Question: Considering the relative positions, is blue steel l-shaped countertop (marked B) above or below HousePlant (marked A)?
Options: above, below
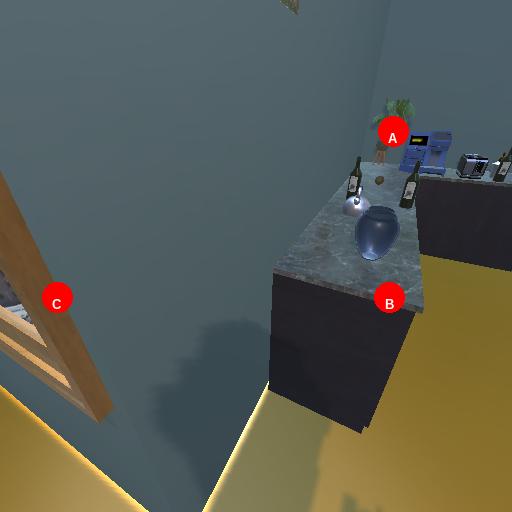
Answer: above